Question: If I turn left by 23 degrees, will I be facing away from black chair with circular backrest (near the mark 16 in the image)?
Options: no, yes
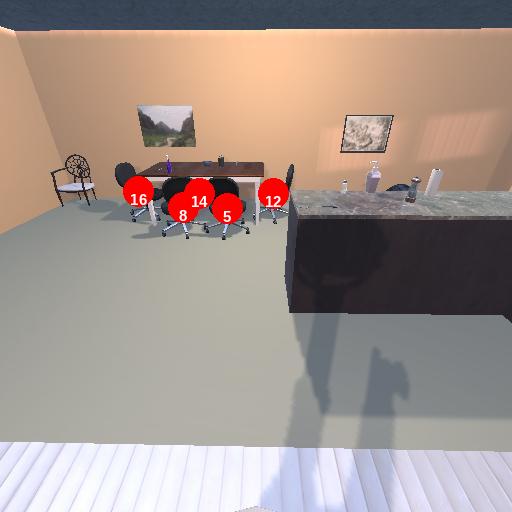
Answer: no